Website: walmart
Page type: review-order
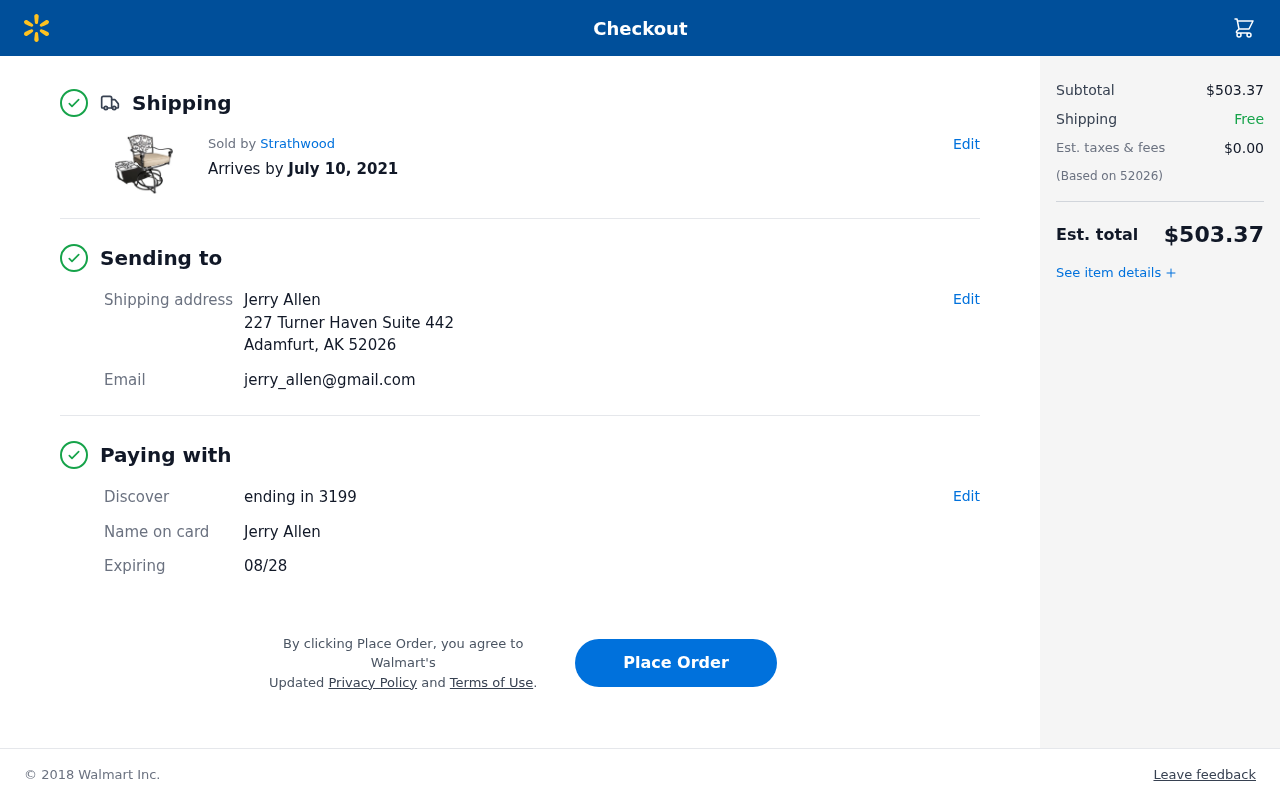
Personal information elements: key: PII_CARD_EXPIRY
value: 08/28
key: PII_CARD_LAST4
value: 3199
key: PII_CARD_TYPE
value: Discover
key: PII_CITY_STATE_ZIP
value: Adamfurt, AK 52026
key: PII_EMAIL
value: jerry_allen@gmail.com
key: PII_FULLNAME
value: Jerry Allen
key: PII_FULLNAME2
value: Jerry Allen
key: PII_POSTCODE
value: (Based on 52026)
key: PII_STREET
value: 227 Turner Haven Suite 442
Product elements: key: PRODUCT1_BRAND
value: Strathwood
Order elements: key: ORDER_DELIVERY_DATE
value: July 10, 2021
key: ORDER_SUBTOTAL
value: $503.37
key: ORDER_TAX
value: $0.00
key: ORDER_TOTAL
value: $503.37